Question: I have a table and want to "copy" the values of column 'findoc' and insert them in the rows of column 'findocs' which have null values.

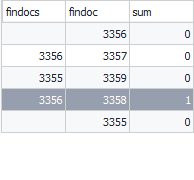
Answer: You can use 'coalesce()' in a query:
'''
select coalesce(finddocs, finddoc) sa finddocs, finddoc, sum
from t;
'''
Or to change the values using 'update':
'''
update t
set finddocs = finddoc
where finddocs is null;
'''